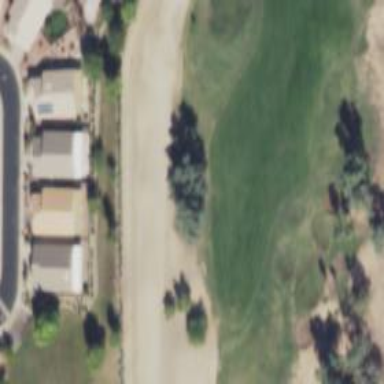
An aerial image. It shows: Golf hole.